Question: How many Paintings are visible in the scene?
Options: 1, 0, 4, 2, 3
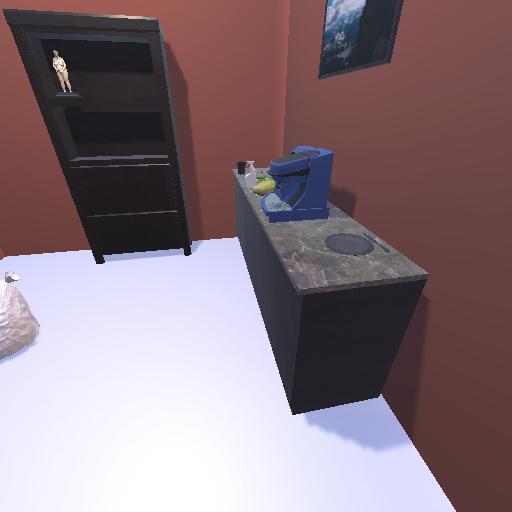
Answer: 1